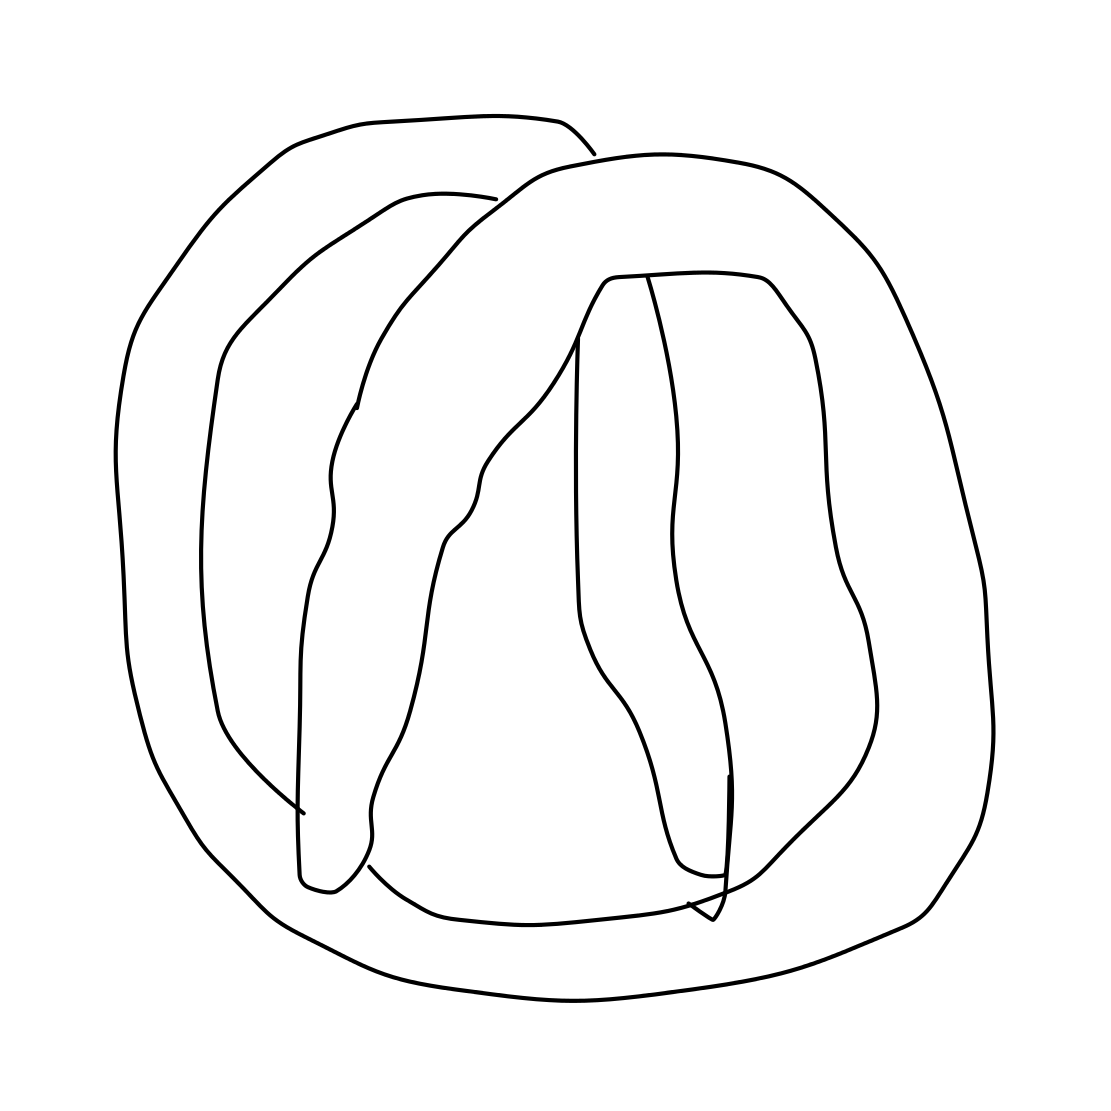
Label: pretzel